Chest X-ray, PA view. Patient: 64 years old, sex M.
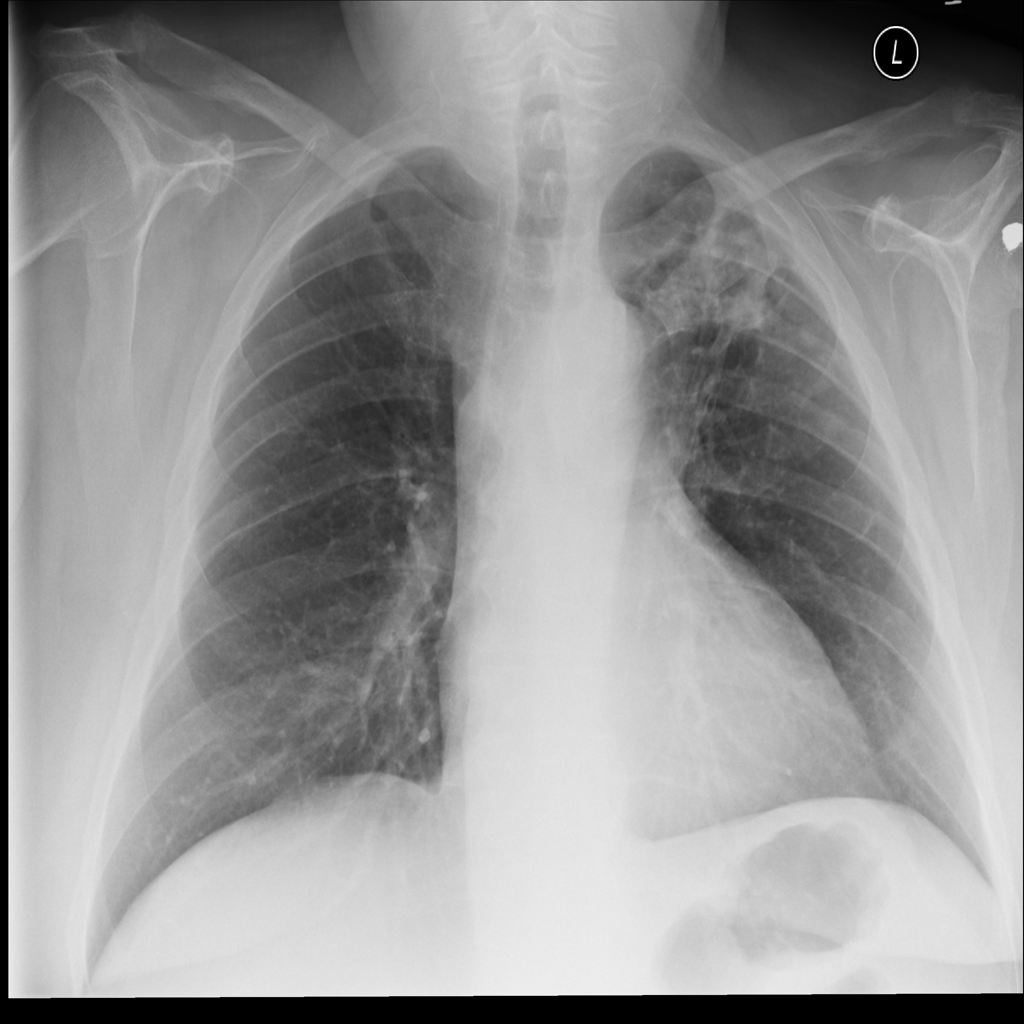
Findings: Consolidation, Infiltration